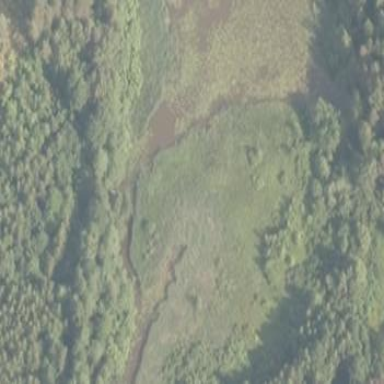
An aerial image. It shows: Wetland area characterized by wet meadow.